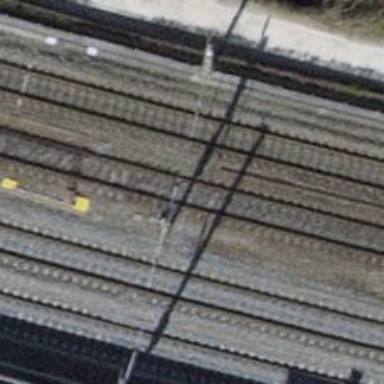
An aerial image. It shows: Single railway track with electrification through contact line.